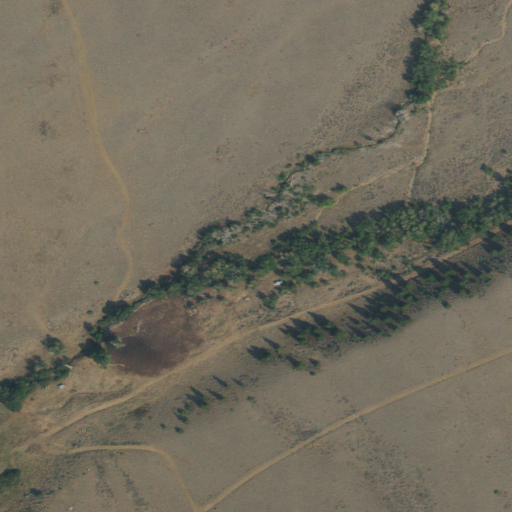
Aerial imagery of valley in Montana named Jake Canyon containing shrub, grassland, and evergreen forest